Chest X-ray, PA view. Patient: 52 years old, sex M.
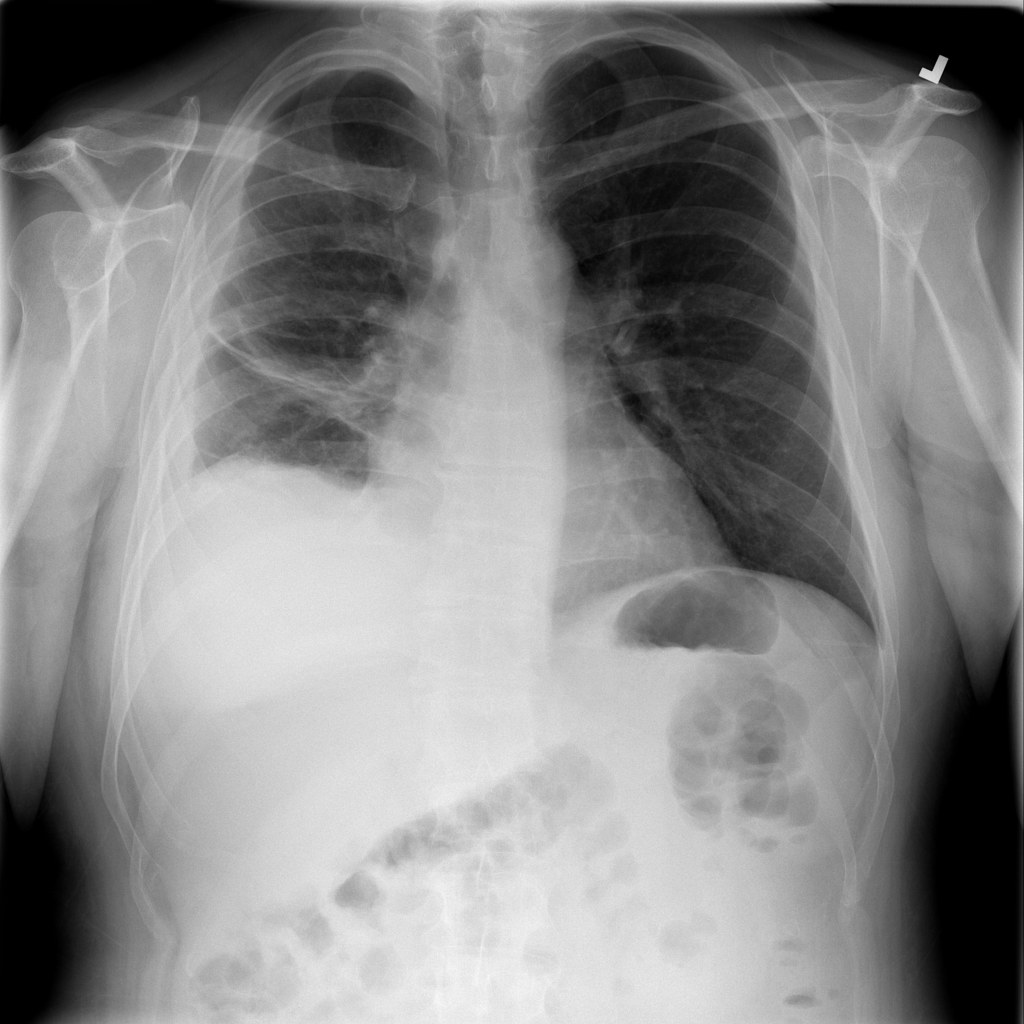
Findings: Mass